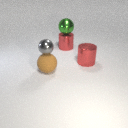
large red metal cylinder below large green metal sphere